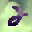
Label: 2